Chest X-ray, AP view. Patient: 56 years old, sex F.
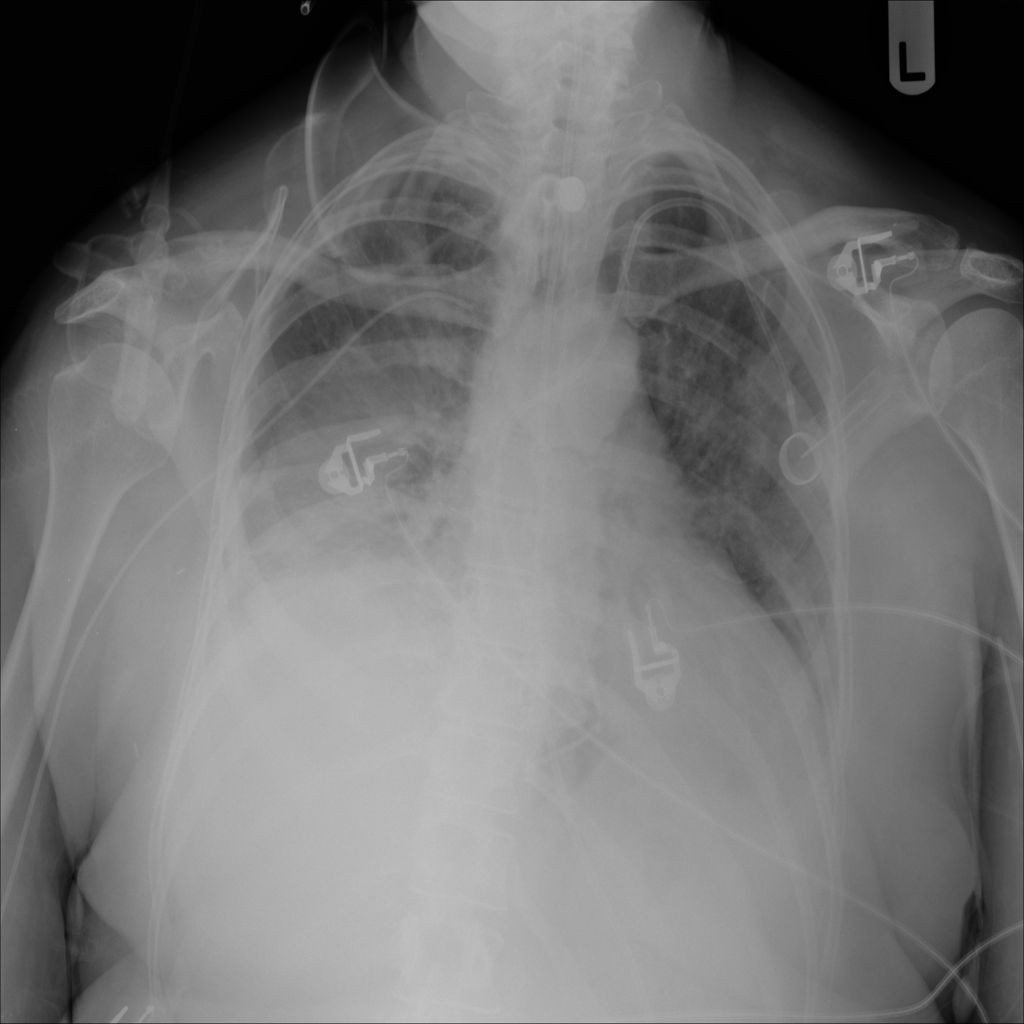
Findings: Edema, Effusion